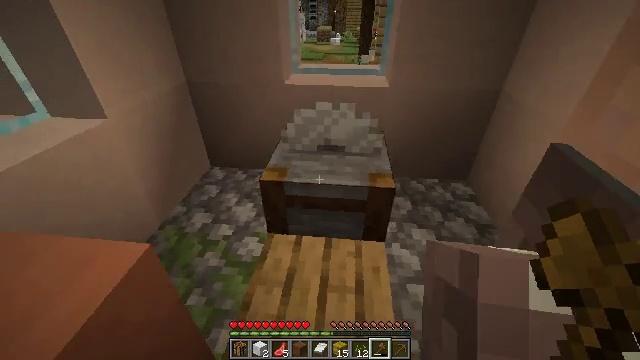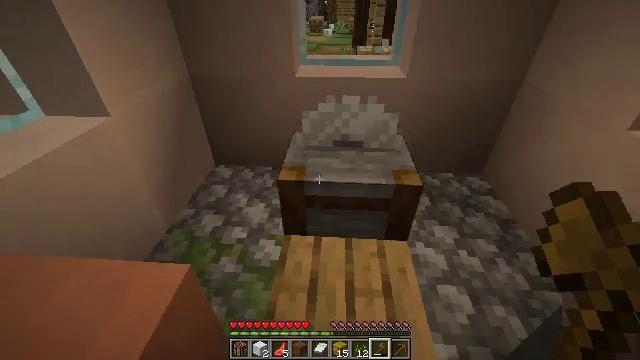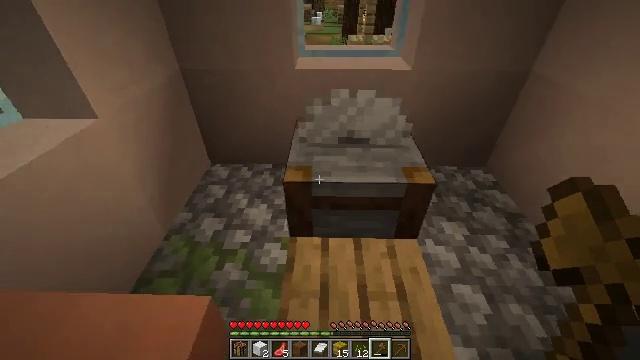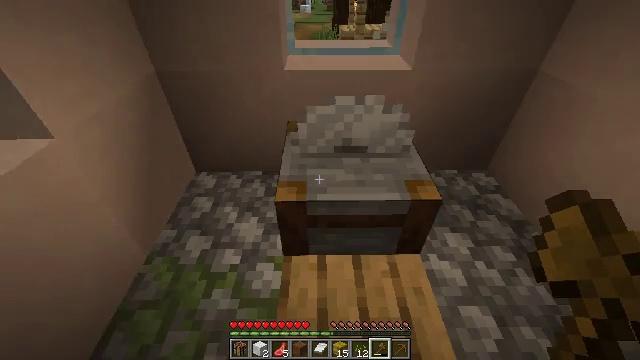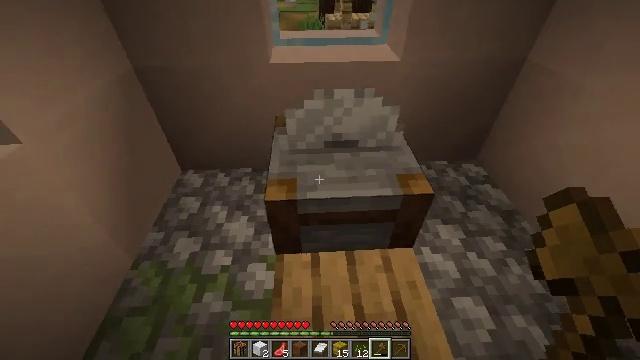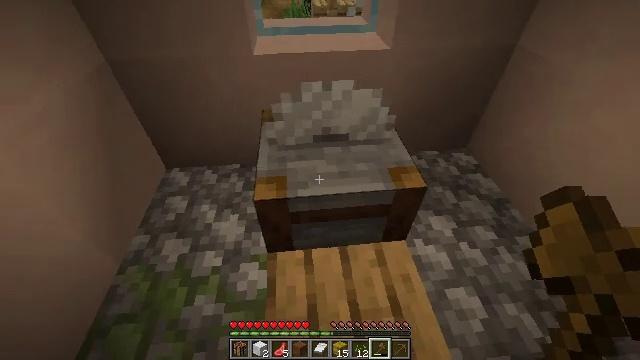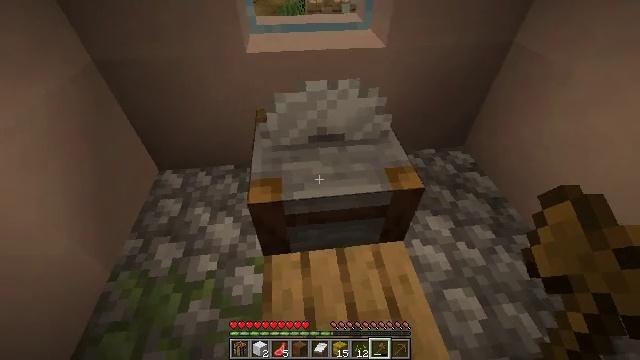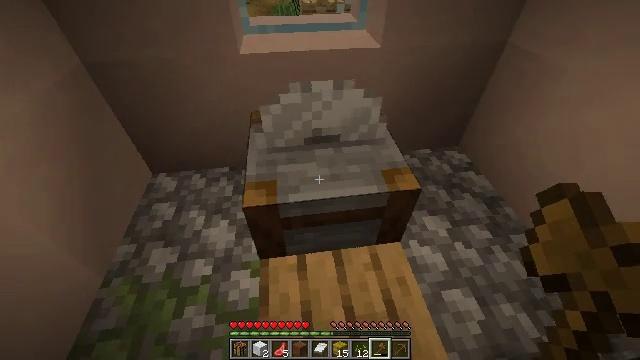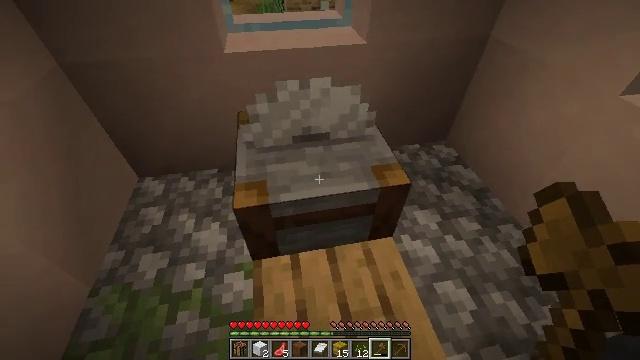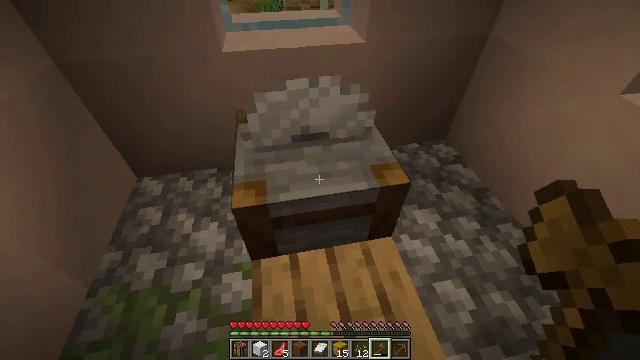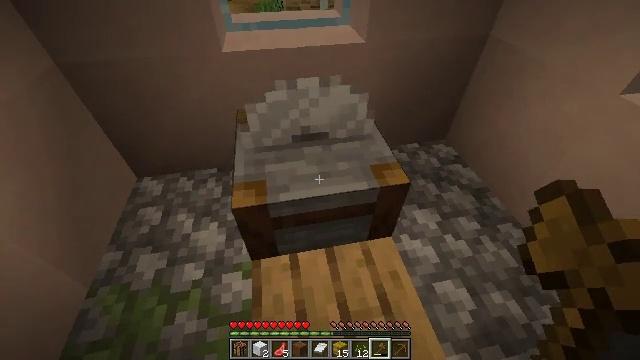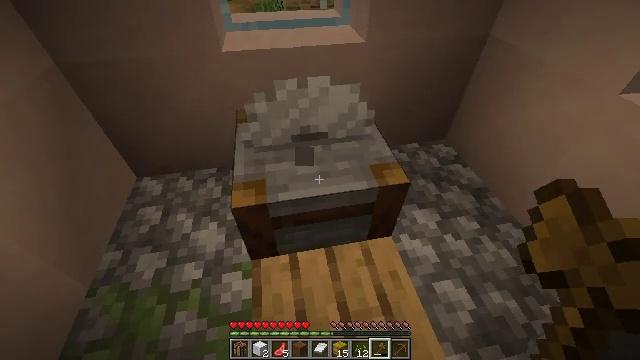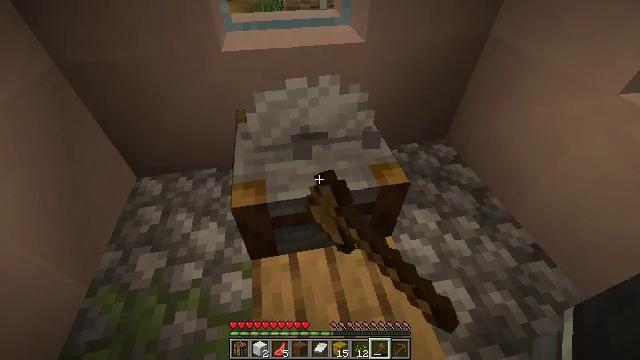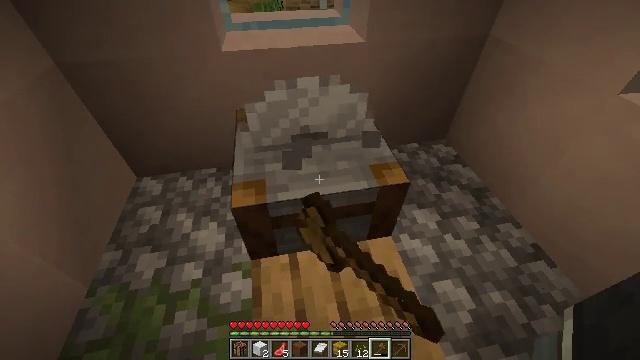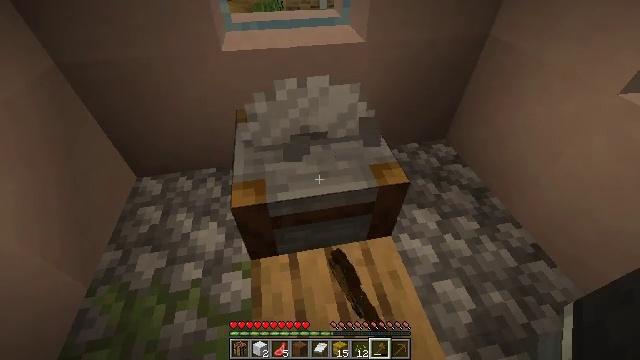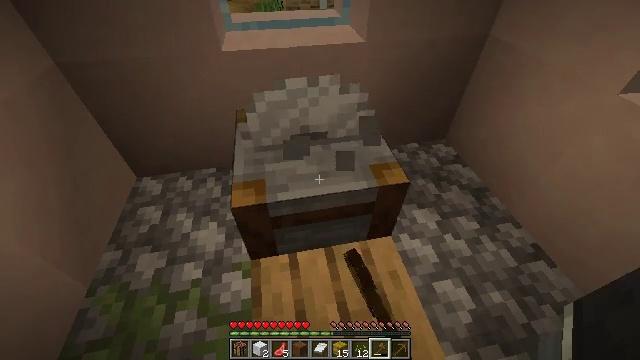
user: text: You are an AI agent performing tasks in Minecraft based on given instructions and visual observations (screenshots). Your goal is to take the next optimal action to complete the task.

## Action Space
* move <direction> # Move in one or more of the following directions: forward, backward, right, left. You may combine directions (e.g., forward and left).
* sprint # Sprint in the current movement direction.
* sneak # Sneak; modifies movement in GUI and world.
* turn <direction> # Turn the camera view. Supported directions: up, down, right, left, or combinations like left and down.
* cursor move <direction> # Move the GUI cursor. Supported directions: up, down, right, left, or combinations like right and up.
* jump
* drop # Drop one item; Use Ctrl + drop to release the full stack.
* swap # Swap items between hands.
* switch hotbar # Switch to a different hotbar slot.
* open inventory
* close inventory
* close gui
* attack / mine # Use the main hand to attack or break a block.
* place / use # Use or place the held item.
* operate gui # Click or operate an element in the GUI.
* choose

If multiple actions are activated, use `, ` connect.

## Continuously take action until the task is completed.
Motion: motion action
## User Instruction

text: Attack the stonecutter to pick it up.
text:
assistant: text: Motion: move forward and move left, turn right and down
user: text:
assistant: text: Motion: move forward and move left, turn right and down
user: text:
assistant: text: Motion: move forward and move left, turn right and down
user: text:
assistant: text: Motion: turn right and down
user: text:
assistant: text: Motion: turn right and down
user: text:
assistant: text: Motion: turn right
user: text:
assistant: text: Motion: turn right
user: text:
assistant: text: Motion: turn right
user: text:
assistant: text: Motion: no_op
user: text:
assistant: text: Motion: no_op
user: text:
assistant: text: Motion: attack / mine
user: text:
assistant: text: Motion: attack / mine
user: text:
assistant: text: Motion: attack / mine
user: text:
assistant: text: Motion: attack / mine
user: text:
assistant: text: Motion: attack / mine
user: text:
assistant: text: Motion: attack / mine
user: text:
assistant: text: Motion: attack / mine
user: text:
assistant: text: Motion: attack / mine
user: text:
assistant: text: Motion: attack / mine
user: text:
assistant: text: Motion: attack / mine
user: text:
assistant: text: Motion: attack / mine
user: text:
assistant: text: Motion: no_op
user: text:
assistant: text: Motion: no_op
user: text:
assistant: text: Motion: no_op
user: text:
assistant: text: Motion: no_op
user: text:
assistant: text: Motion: no_op
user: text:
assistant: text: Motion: no_op
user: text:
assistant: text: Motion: no_op
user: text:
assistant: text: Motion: no_op
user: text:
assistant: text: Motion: no_op